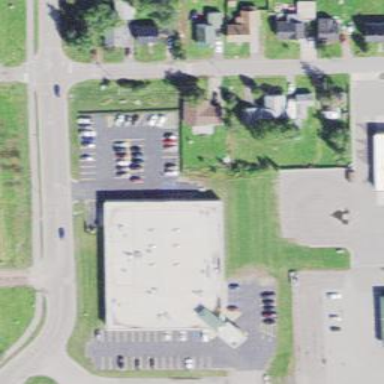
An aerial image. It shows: Building.